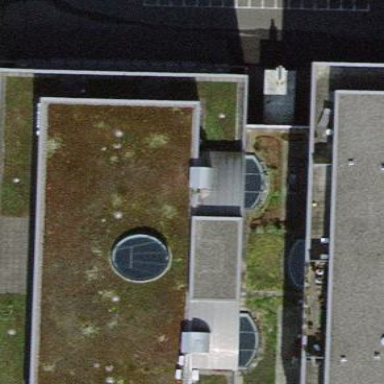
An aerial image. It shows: Office building.